Field crop: maize
Growth stage: 2
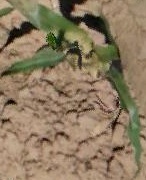
Species: maize